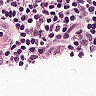
Metastatic tissue present: no